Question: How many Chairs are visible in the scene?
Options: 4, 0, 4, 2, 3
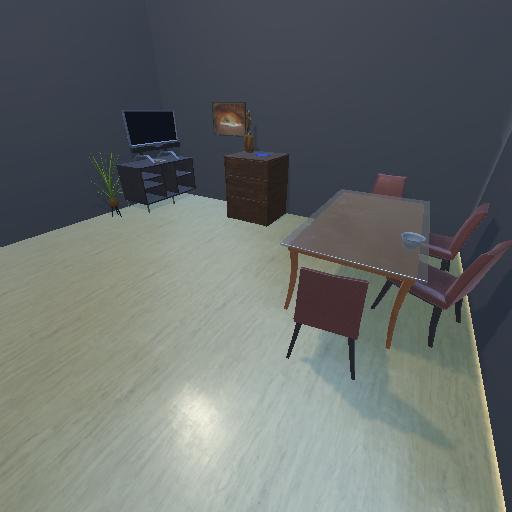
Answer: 4